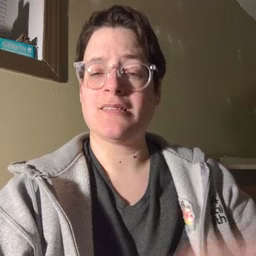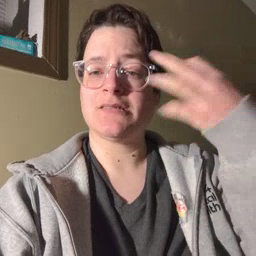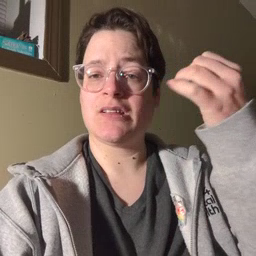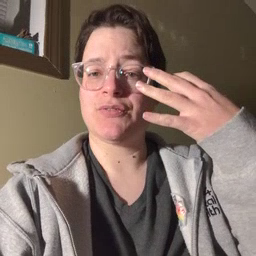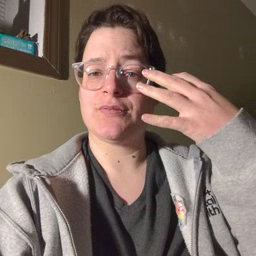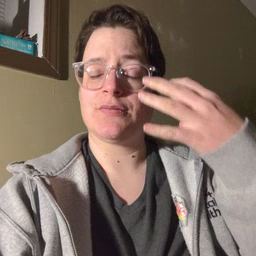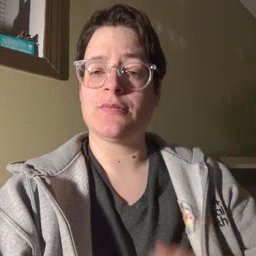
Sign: shower